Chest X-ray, AP view. Patient: 17 years old, sex M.
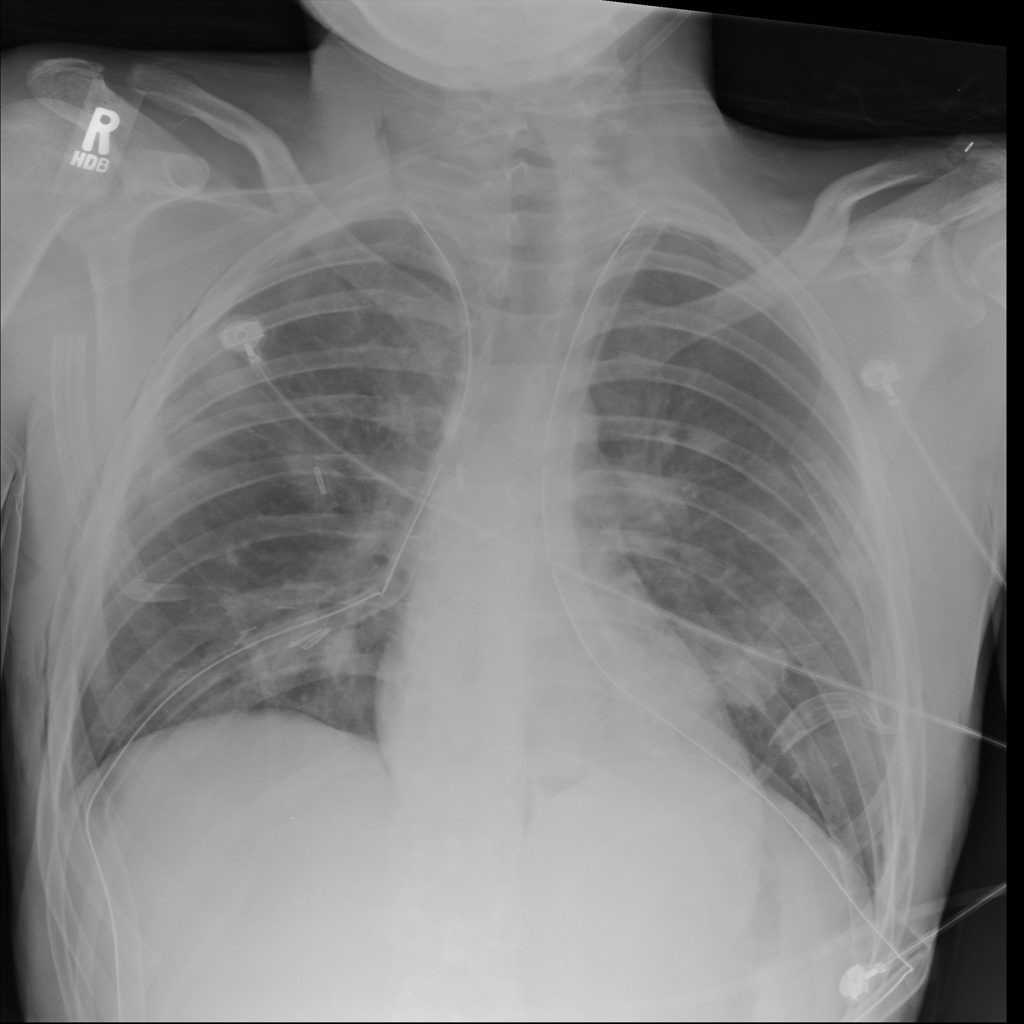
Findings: Emphysema, Nodule, Pneumothorax